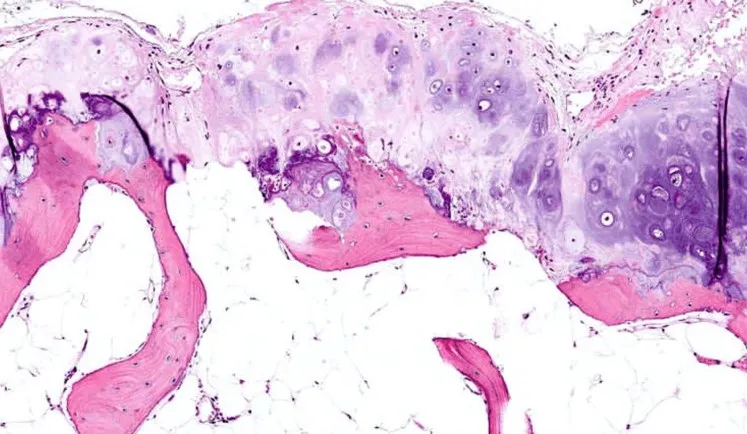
The microphotograph of the lesion reveals an osteocartilaginous proliferation consisting of an outer cartilaginous cap, organized into cell-sparse lobules and housing small cells with hyperchromatic, non-atypical nuclei. The cartilaginous cap is continued by regular bone trabeculae.
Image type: pathology (h&e)